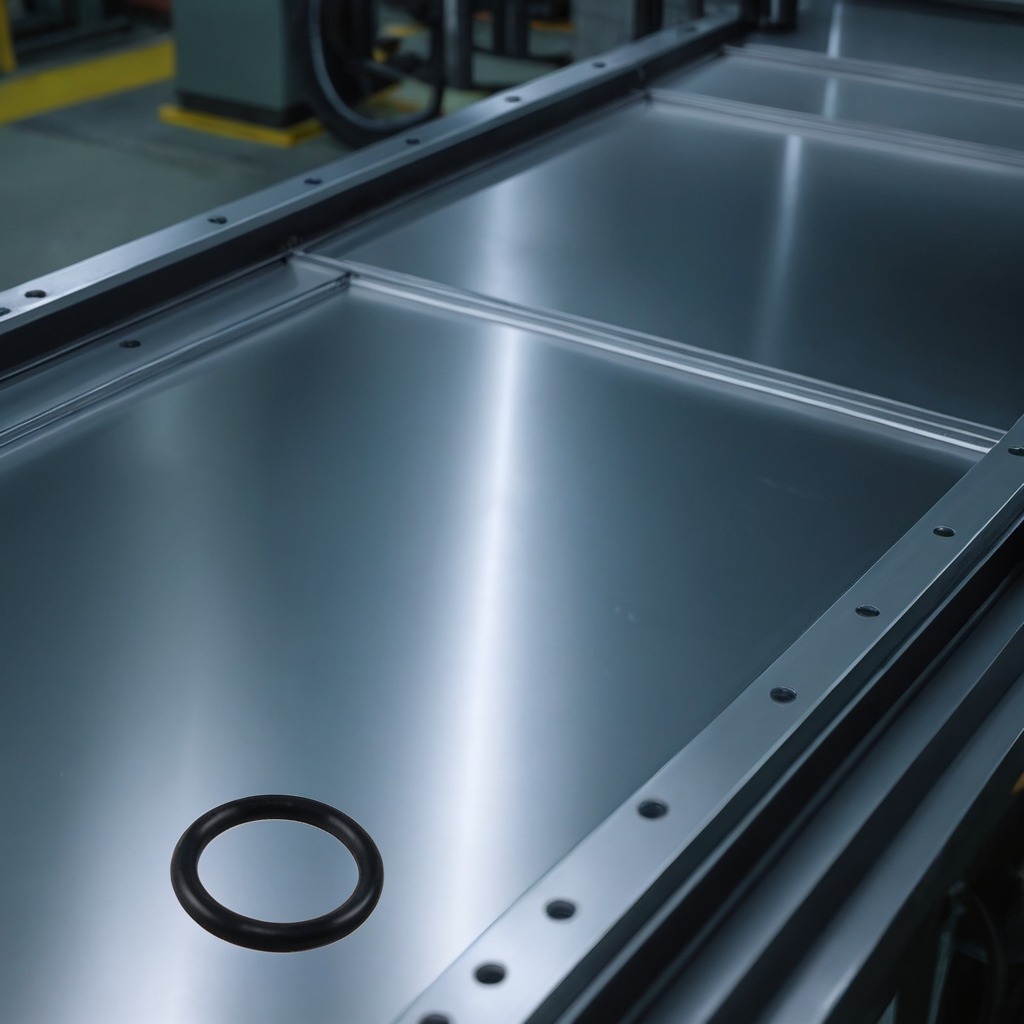
A rubber O-ring is lying on a metal table in a machine shop under fluorescent lights.